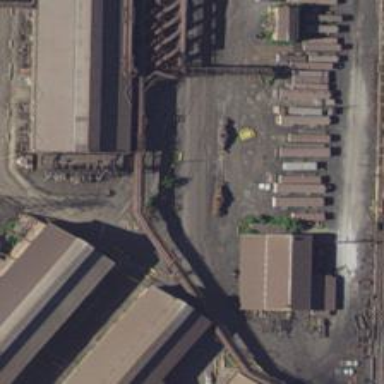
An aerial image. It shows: Rail spur service.